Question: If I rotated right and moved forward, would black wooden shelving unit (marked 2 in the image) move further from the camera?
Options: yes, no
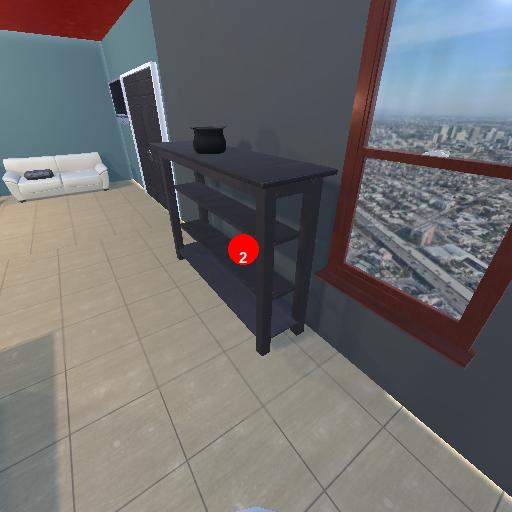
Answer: yes